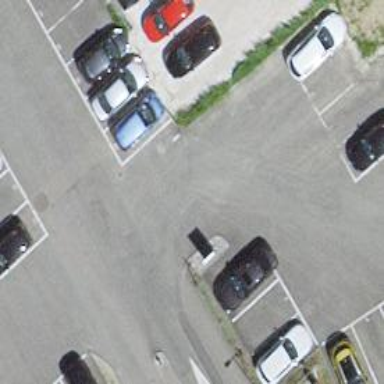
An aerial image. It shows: Parking aisle designated as service road.